高一 · 度量几何学
设 $P$ 是圆 $(x-3)^{2}+(y+1)^{2}=4$ 上的动点, $Q$ 是直线 $x=-3$ 上的动点, 则 $|P Q|$ 的最小值为 $(\quad)$
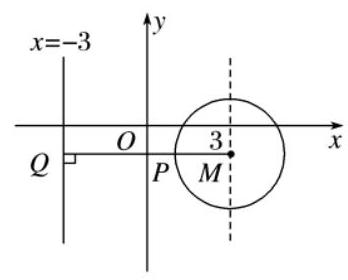
A. 6
B. 4
C. 3
D. 2
答案: B
解析: , 圆心 $M(3,-1)$ 与定直线 $x=-3$ 的最短距离为 $|M Q|=3-(-3)=6$. 又圆的半径为 2 , 故所求最短距离为 $6-2=4$.